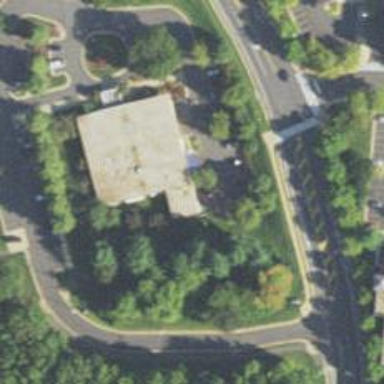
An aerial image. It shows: Clinic building offering healthcare services.